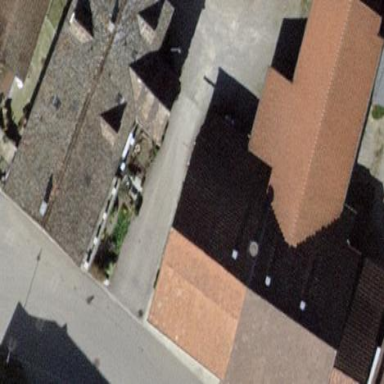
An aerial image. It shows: Gabled roof apartments building.